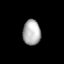
Tissue: lung
Cell type: Fibroblasts
Senescence score: 0.5997
Nuclear area (px): 437
Mean DAPI intensity: 176.3